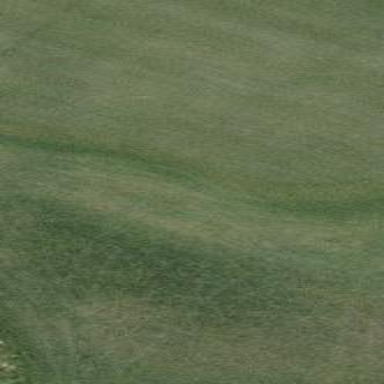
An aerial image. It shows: Golf green.